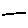
Label: line